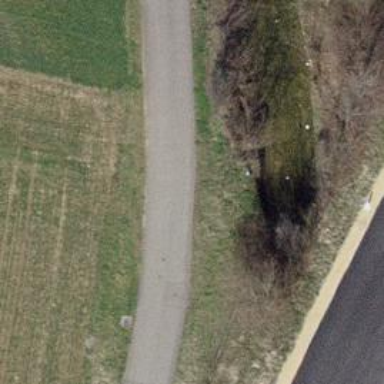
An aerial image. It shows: Asphalt track with grade1 quality. It is designed for agricultural vehicles.